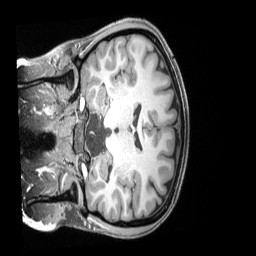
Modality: T1w
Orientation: coronal
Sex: female
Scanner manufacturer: siemens
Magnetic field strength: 3 T
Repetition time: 2.4 s
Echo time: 0.00222 s